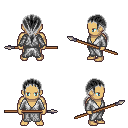
a pixel art fantasy rpg character, male body template, human, tanned skin, white robe, teal pants, gray ponytail hairstyle, spear, four views (front, back, left, right), 2x2 character sprite sheet, small pixel art, hard edges, no anti-aliasing